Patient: sex M, age 43
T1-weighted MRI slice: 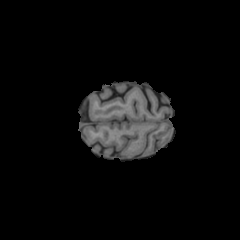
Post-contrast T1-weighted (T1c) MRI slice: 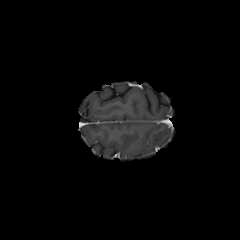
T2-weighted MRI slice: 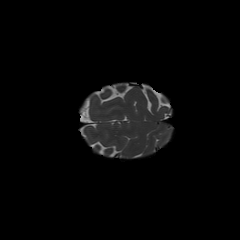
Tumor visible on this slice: no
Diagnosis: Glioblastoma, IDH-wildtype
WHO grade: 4